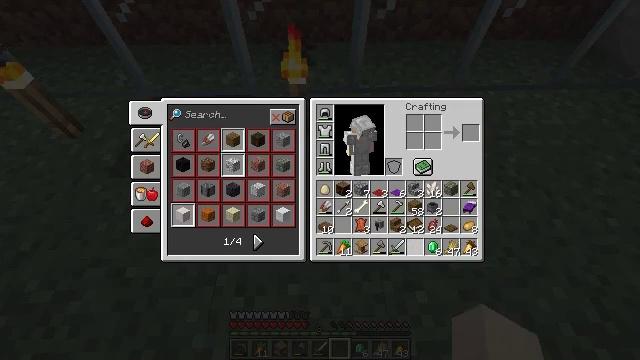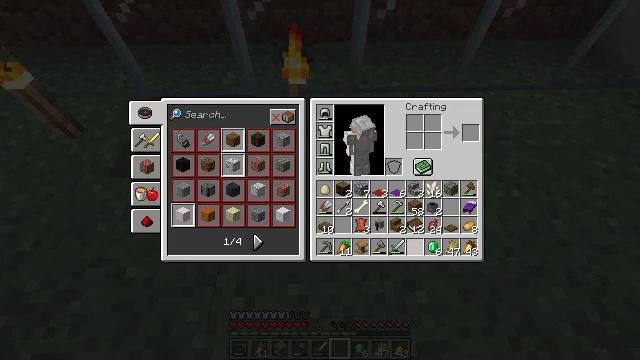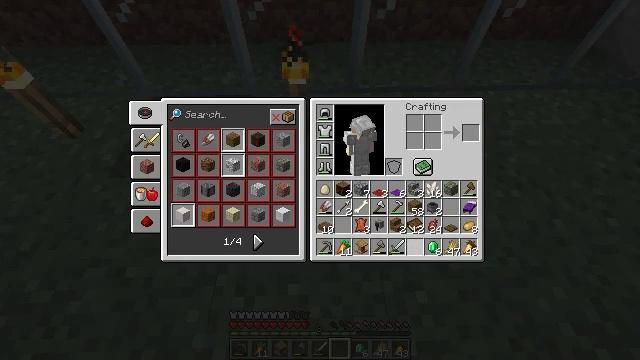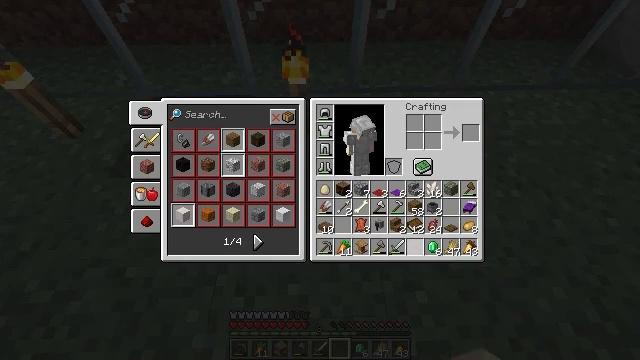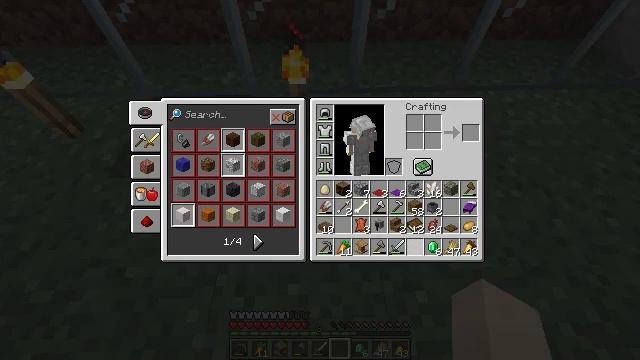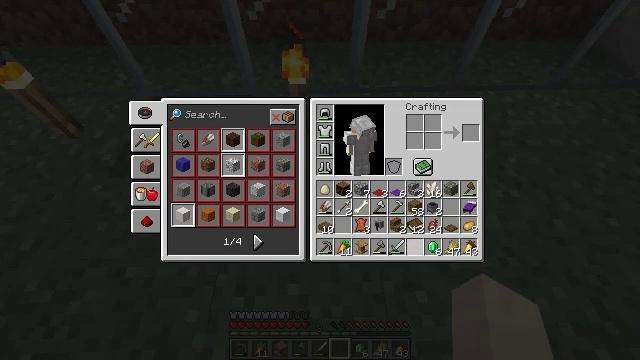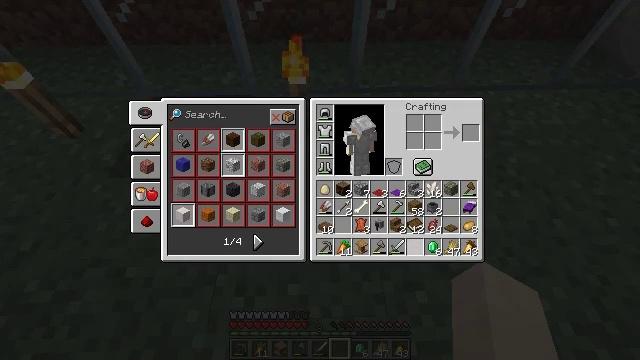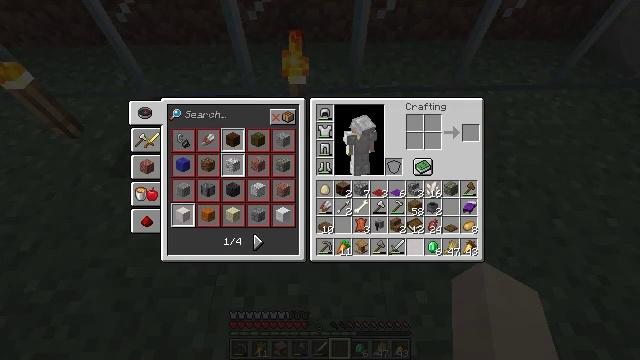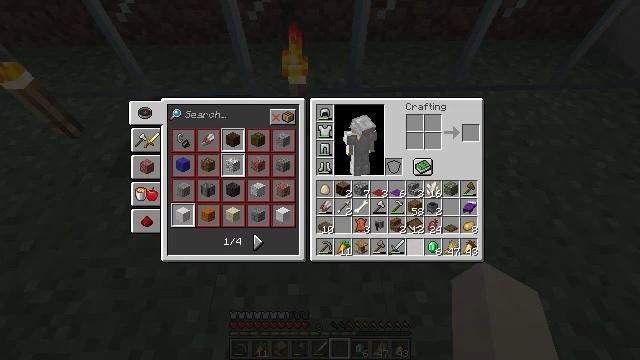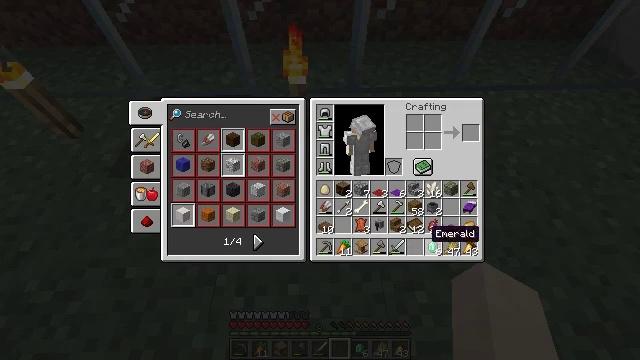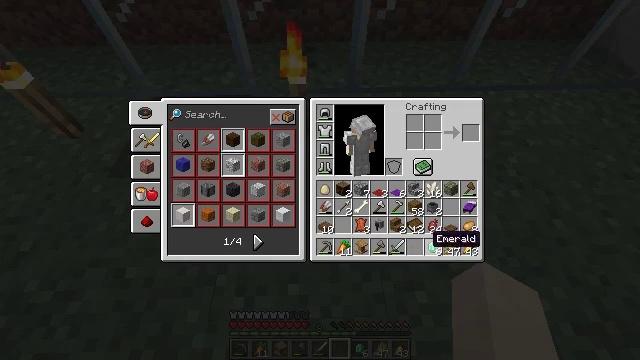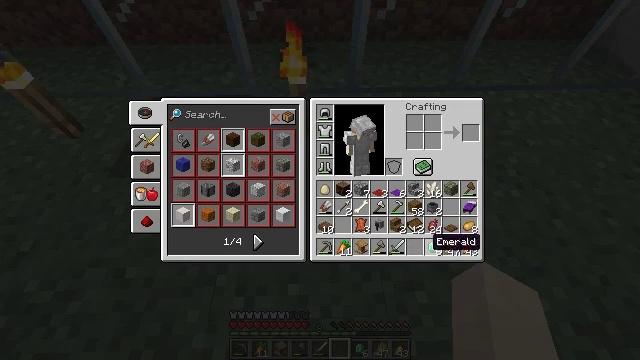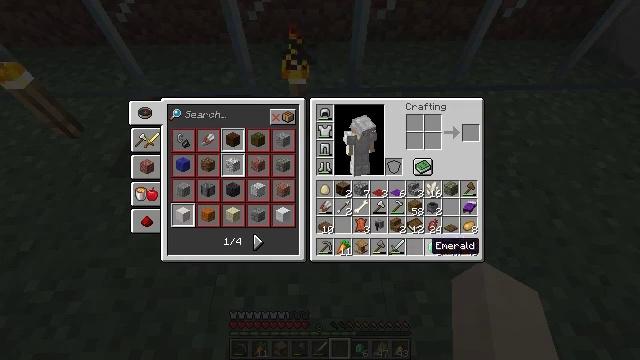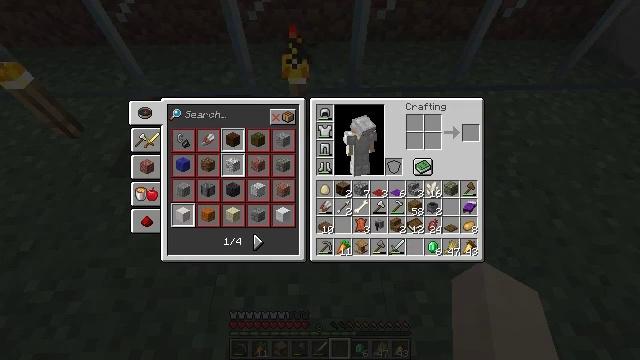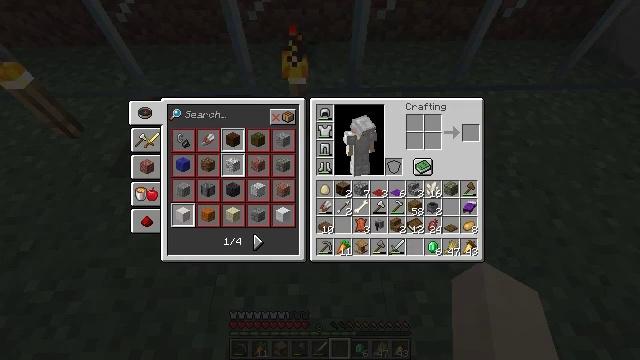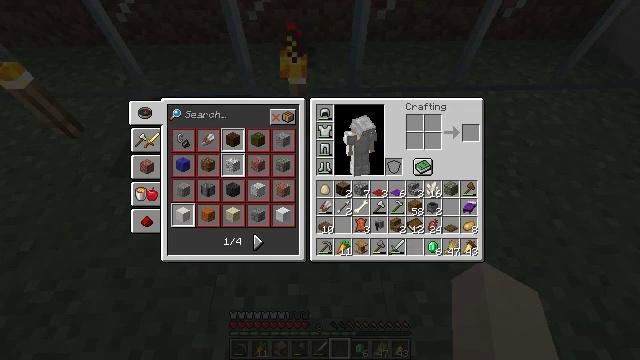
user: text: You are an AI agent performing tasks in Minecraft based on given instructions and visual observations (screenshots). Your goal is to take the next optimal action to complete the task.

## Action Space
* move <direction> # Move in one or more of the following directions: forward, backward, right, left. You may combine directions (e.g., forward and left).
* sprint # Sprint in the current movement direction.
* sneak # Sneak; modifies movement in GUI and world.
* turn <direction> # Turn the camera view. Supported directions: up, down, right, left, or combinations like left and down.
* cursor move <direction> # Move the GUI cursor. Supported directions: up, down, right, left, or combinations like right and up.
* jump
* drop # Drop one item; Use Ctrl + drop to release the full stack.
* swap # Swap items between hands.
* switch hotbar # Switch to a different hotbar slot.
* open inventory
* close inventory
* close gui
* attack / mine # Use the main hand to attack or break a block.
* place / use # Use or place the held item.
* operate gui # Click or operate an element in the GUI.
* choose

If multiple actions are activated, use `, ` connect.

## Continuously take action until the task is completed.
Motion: motion action
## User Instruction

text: Harvest bamboo from the farm.
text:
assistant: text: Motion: sneak
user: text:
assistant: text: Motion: sneak
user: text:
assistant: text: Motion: sneak
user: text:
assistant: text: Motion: sneak
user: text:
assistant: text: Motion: sneak
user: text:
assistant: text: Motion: sneak
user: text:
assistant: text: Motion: sneak
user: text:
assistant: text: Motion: sneak
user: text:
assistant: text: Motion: sneak
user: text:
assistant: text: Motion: sneak
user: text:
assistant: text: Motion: sneak
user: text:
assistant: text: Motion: sneak
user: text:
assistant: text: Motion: sneak
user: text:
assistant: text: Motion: sneak
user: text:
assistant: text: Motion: sneak
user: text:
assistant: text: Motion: sneak
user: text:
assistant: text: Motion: sneak
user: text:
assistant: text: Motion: sneak
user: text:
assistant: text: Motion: sneak, turn right
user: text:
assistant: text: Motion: sneak
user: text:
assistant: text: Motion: sneak
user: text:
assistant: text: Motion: sneak
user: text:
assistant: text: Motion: sneak
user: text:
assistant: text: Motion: sneak
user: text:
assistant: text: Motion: sneak
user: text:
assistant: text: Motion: sneak
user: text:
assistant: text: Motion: sneak
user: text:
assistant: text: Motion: sneak
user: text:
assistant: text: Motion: sneak, turn up
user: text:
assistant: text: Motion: sneak, turn up